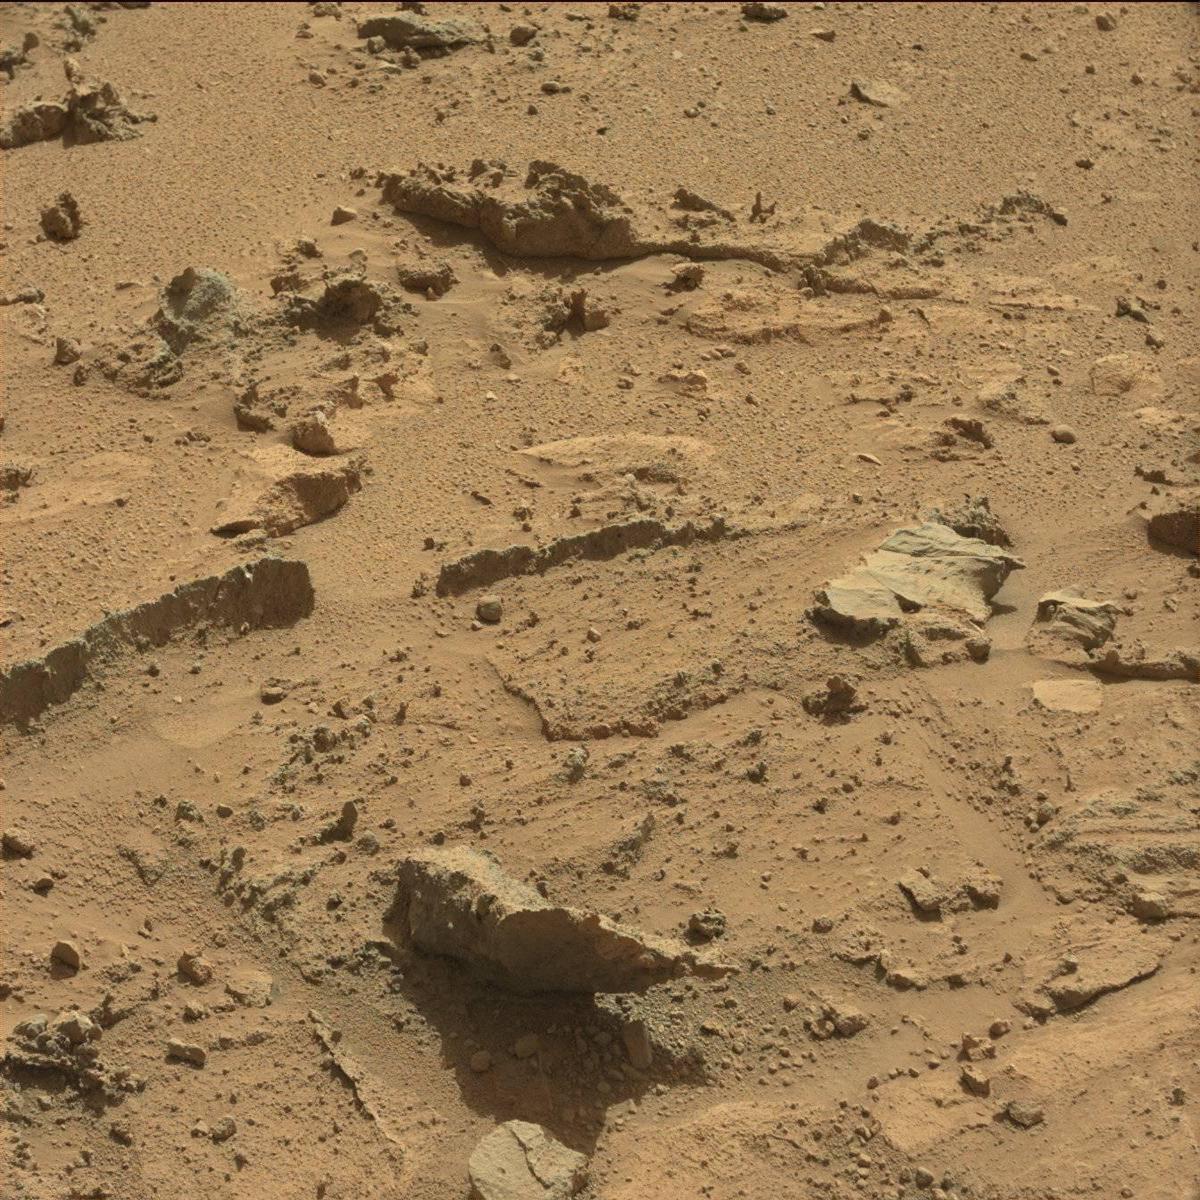
Terrain classes present: Bedrock, Rock, Sand / Soil